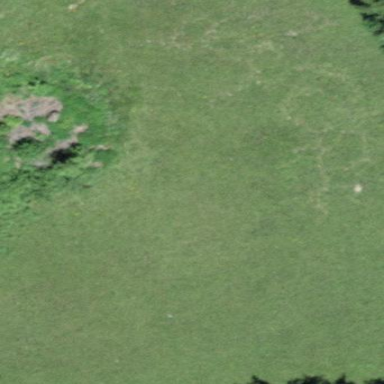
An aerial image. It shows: Beautiful meadow.